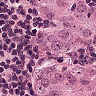
Metastatic tissue present: yes